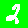
Digit: 2